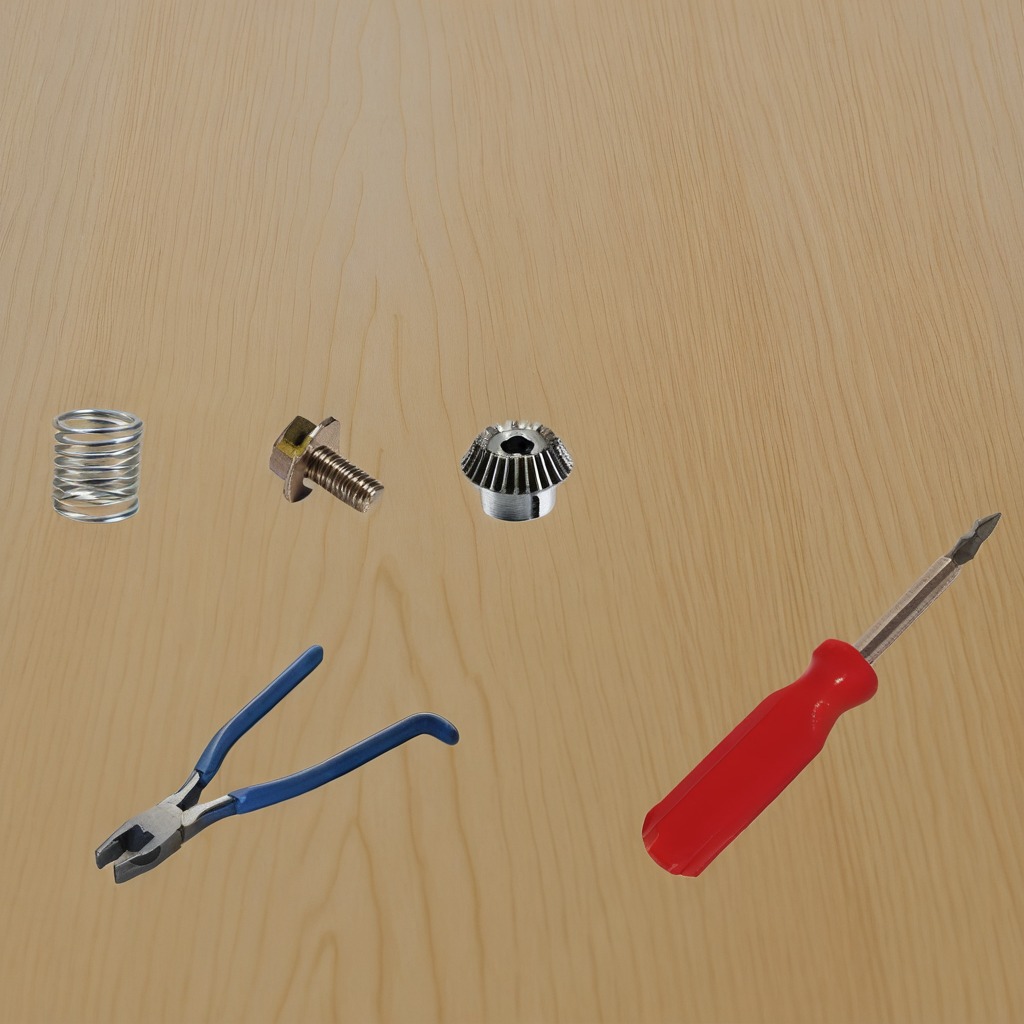
A gear with teeth and pliers is lying on the plywood surface.